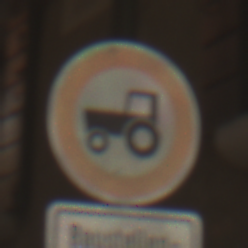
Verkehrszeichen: VerbotKraftfahrzeugeZuegeNichtSchneller25
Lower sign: SonstigeFahrzeugePersonengruppenFrei1
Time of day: Midday
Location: Outdoor (Urban)
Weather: Clear
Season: NotSpecified
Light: Natural